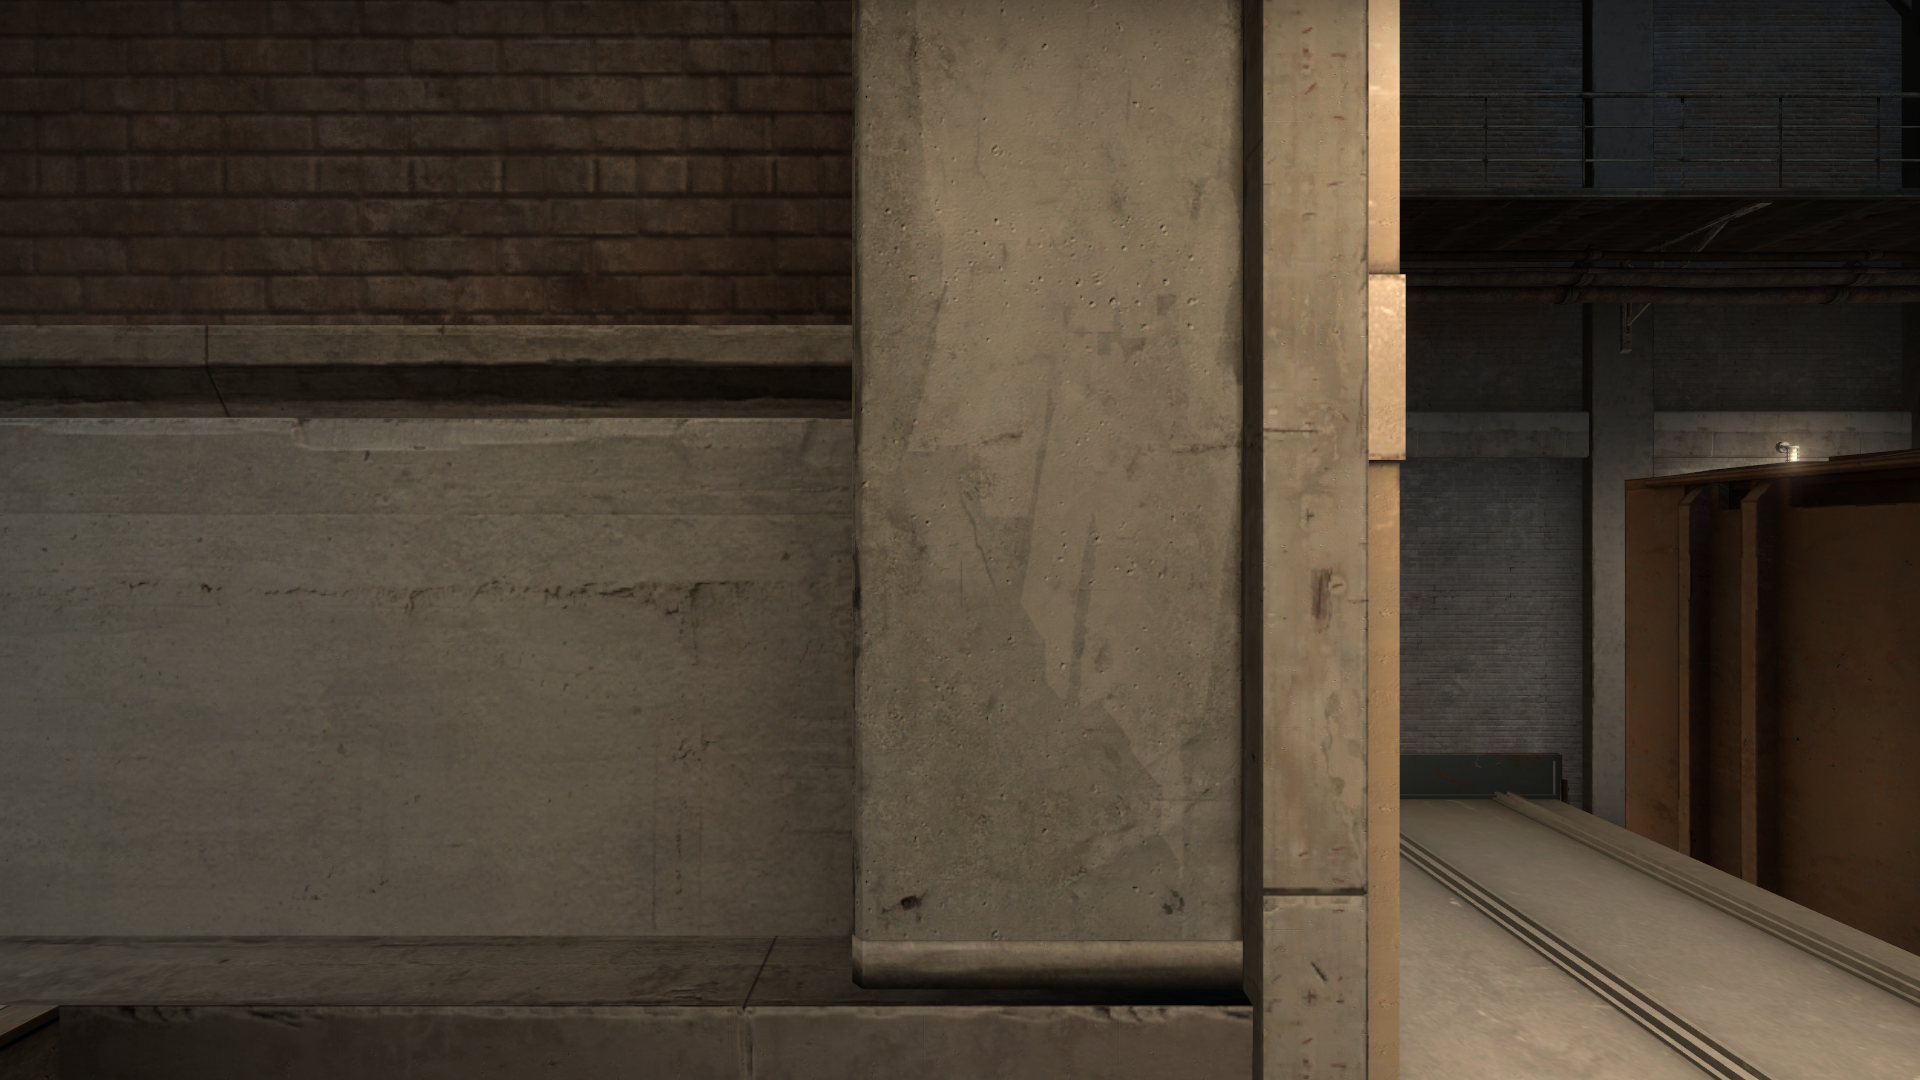
Map: de_train